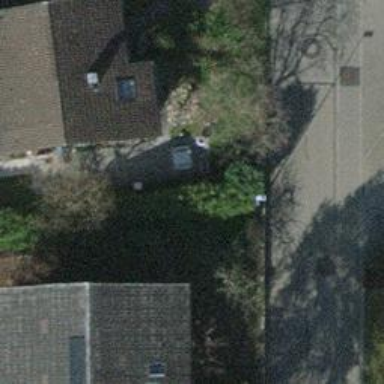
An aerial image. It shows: Detached building.